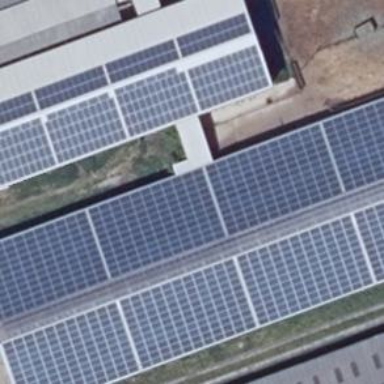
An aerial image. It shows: Small solar photovoltaic panel generator inside building.